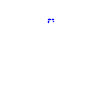
Particle: proton